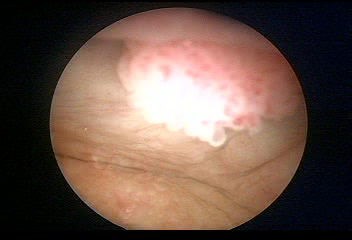
Modality: WLC
Class: Malignant
Subclass: LowGradePapillary
Lesion: L1
Stage: Ta
Morphology: Papillary
Bladder cancer association: Yes
Annotated structures: Tumor